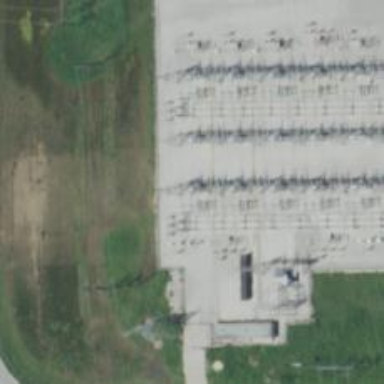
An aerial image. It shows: Switch used for power control.